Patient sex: F
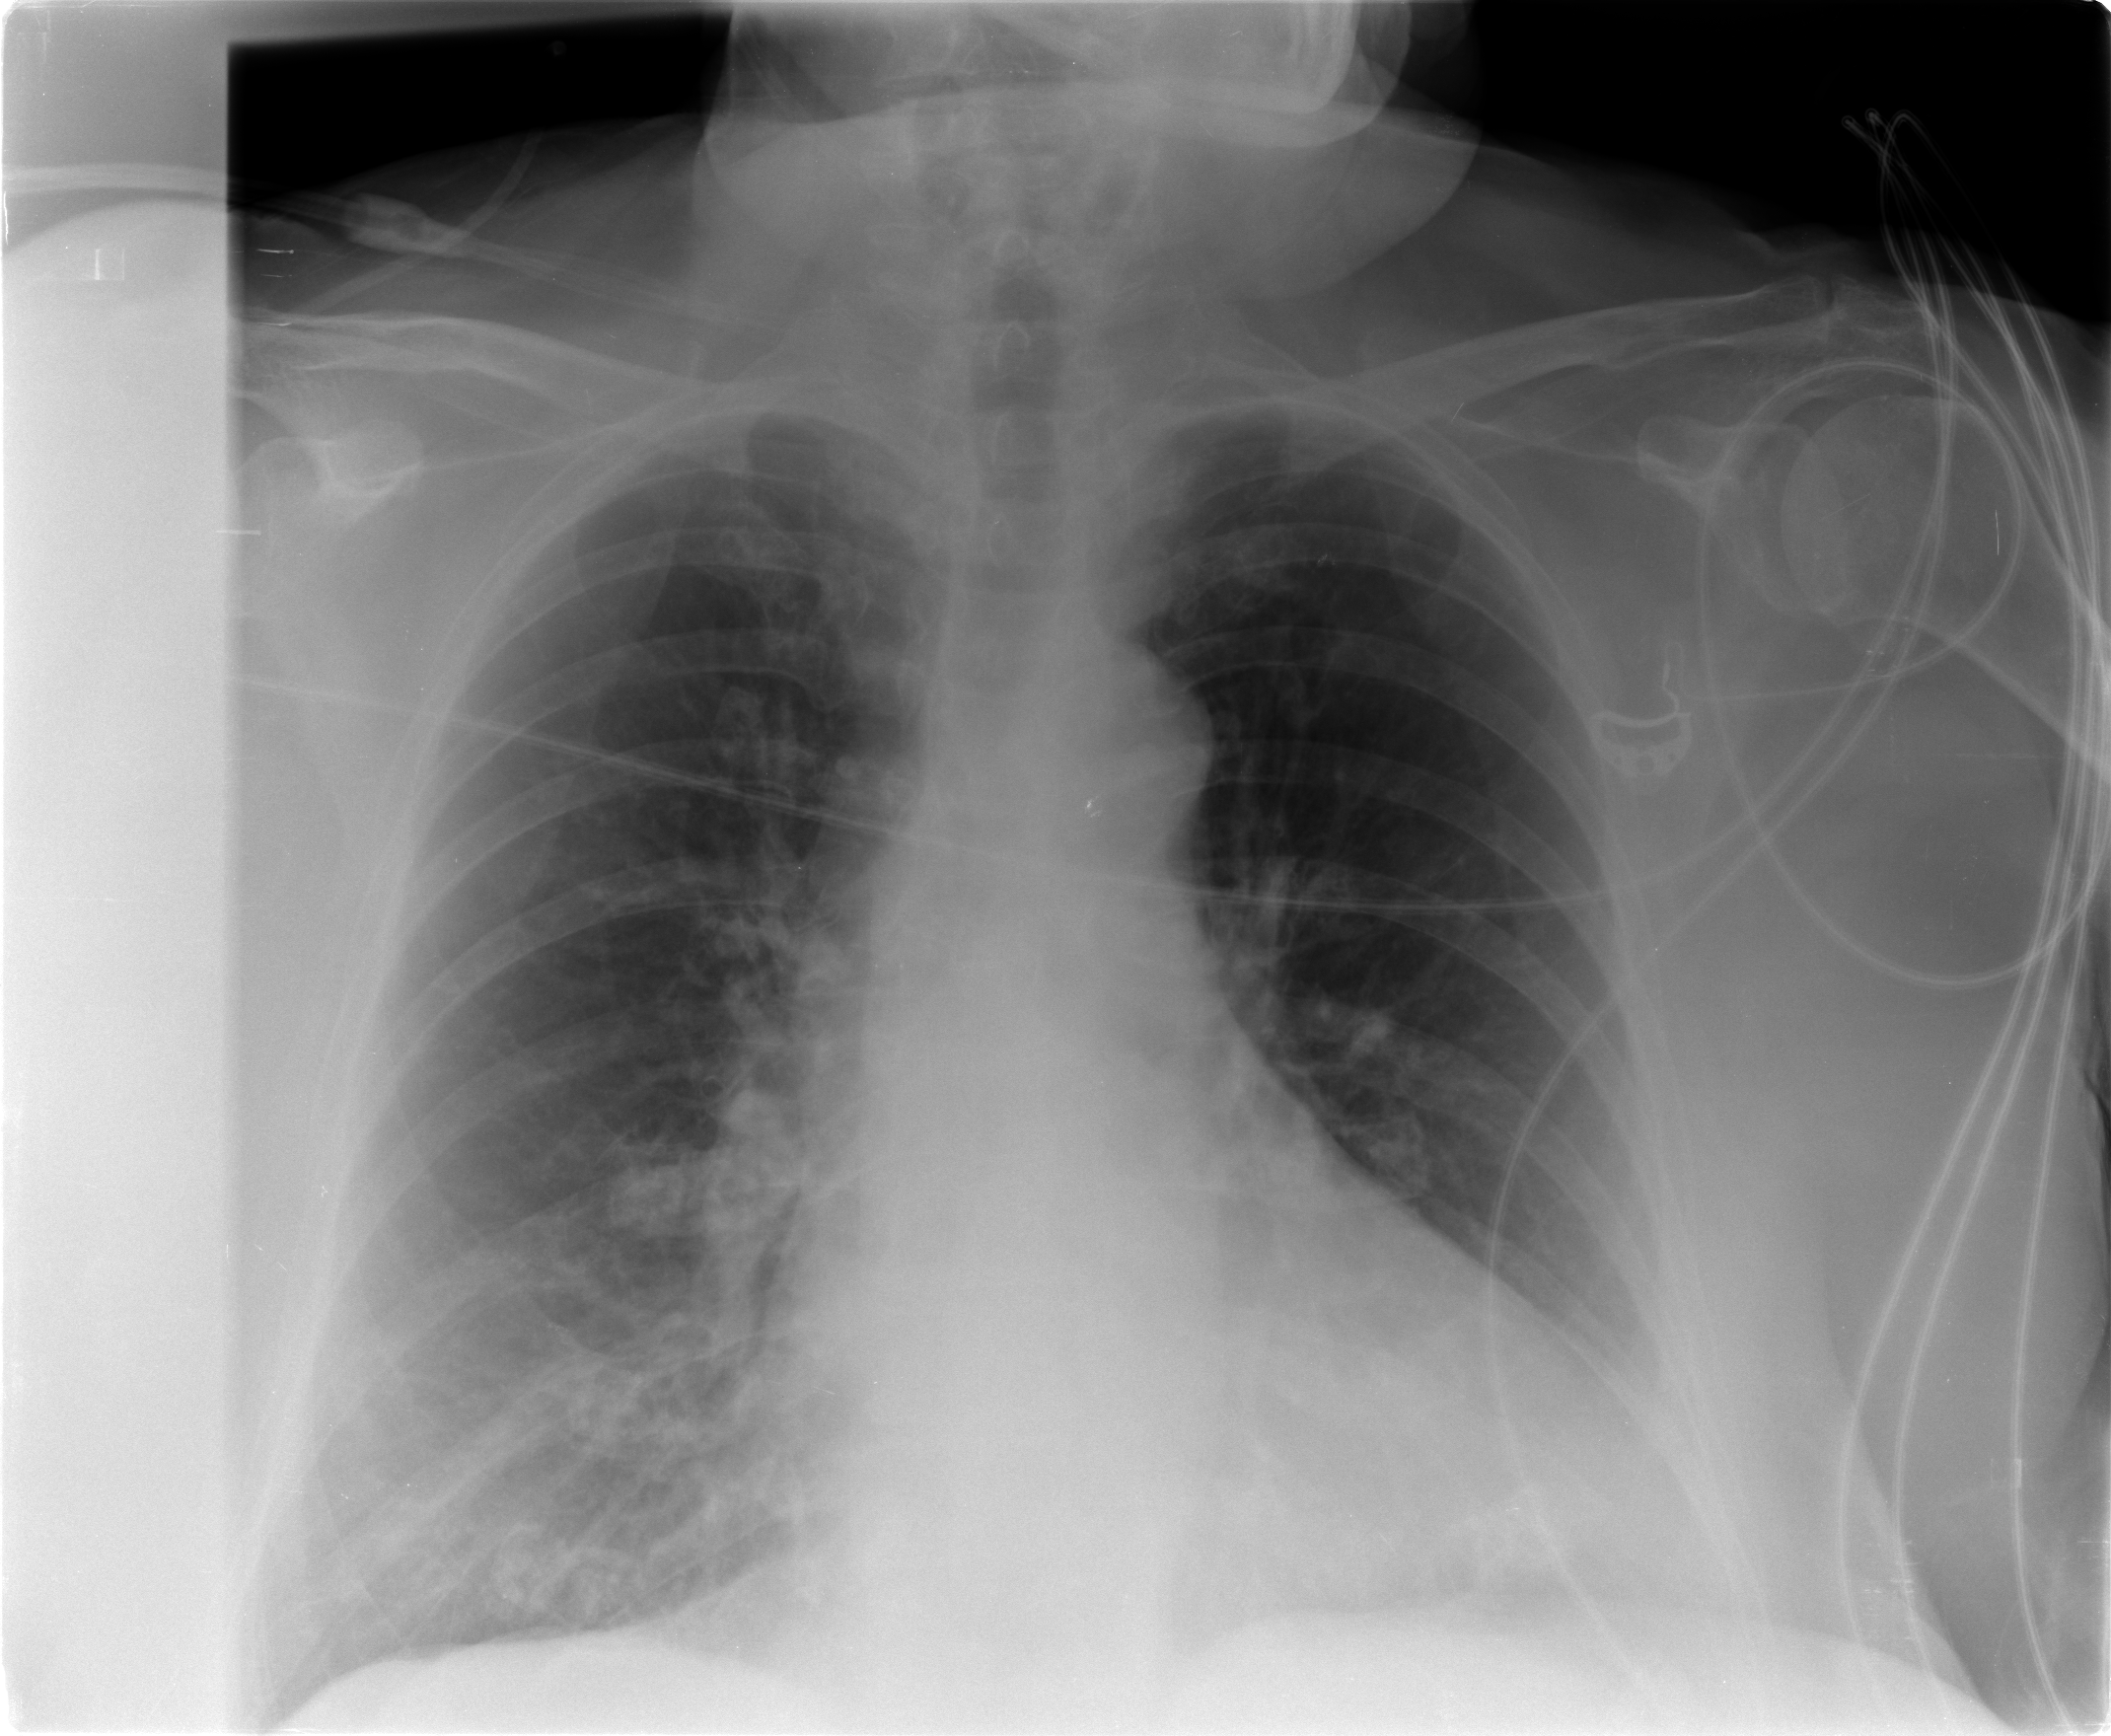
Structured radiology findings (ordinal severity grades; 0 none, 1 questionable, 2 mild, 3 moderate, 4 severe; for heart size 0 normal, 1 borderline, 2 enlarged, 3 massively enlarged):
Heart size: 0
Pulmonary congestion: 0
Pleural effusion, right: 0
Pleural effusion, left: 2
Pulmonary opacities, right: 0
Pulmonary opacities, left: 0
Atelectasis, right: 0
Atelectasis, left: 2